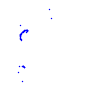
Particle: proton